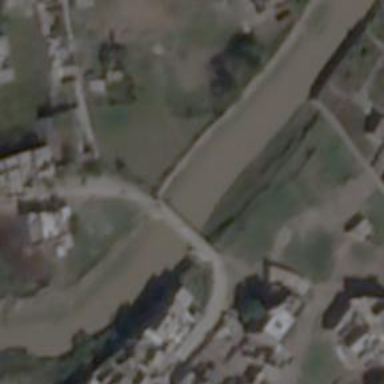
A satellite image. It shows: Residential road with bridge.